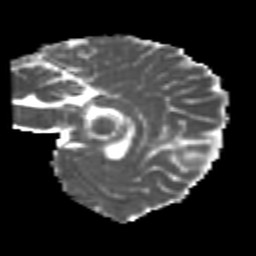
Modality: MD
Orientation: sagittal
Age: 21
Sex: female
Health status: healthy
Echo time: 0.074 s